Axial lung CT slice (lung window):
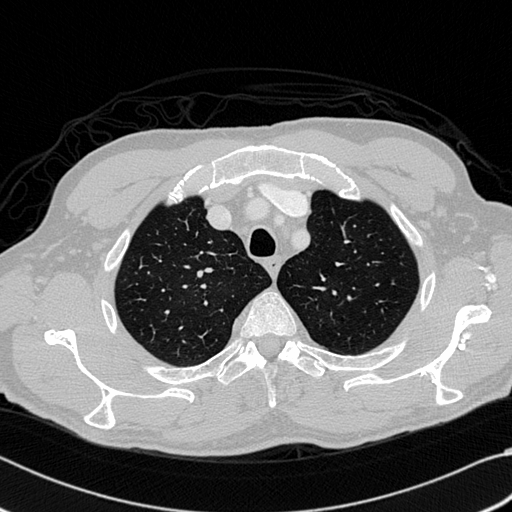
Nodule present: no